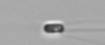
Label: Chaetoceros_subtilis